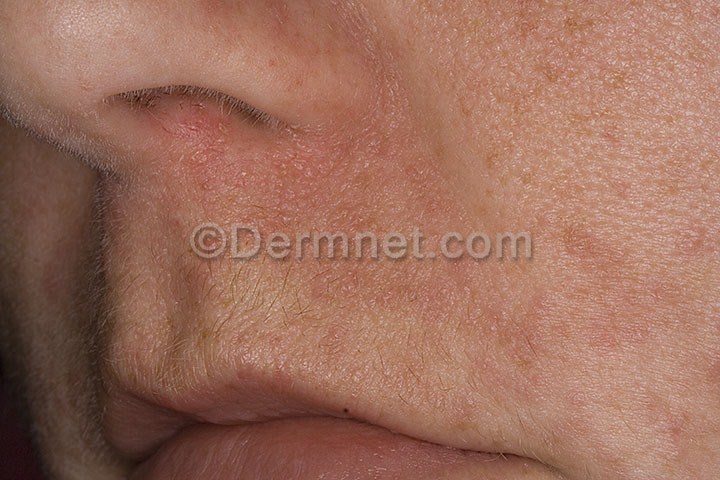
Disease: Acne and Rosacea Photos